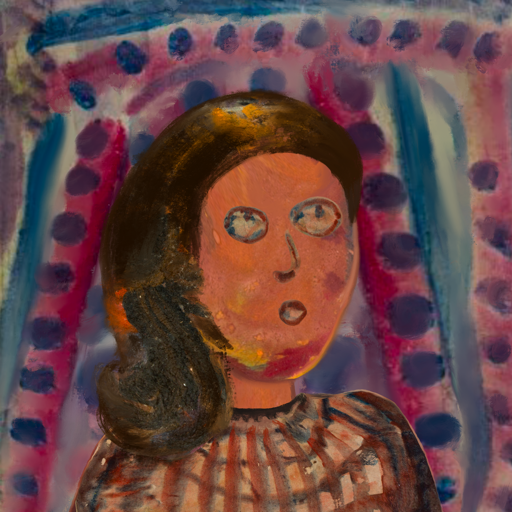
Background: HillGirl, Head And Neck Side: Mother_And_Son_Son, Face Side: Orphan, Bust: Orphan, Hair Side: Gypsy_Queen, Head Accessory: Blank, Second Necklace: Blank, Necklace: Blank, Baby: Blank